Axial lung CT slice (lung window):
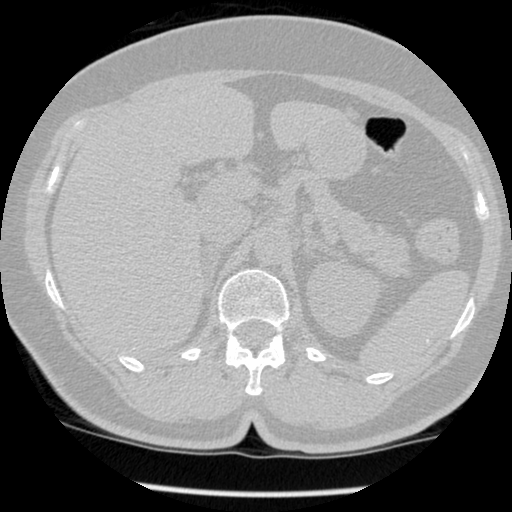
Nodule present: no